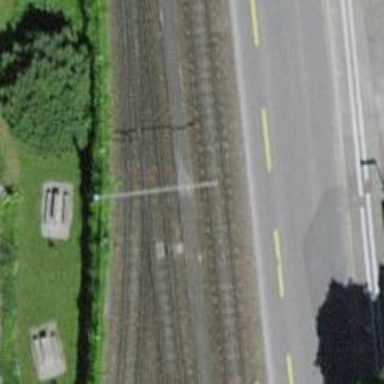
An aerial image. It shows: Narrow-gauge railway siding with electrified contact line. The siding has one track.